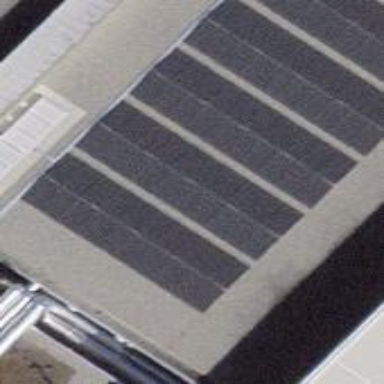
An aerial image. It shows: Solar power generator.